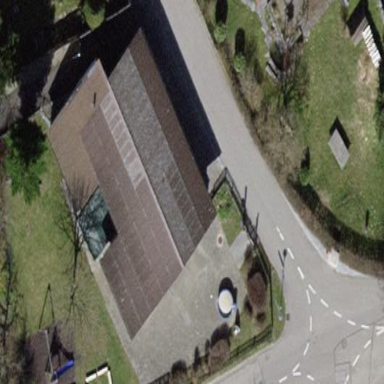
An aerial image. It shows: Kindergarten.